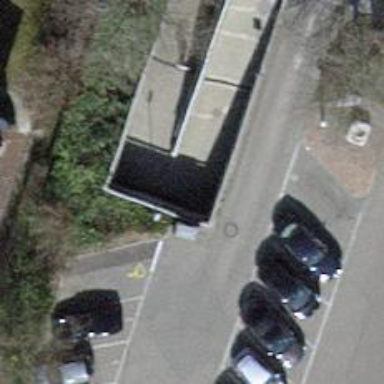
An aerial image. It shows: Footway with ramp.